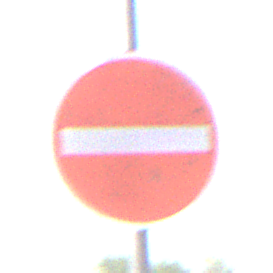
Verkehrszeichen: VerbotDerEinfahrt
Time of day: MorningAfternoon
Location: Outdoor (Nature)
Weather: PartlyCloudy
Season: NotSpecified
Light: Natural